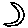
Label: moon